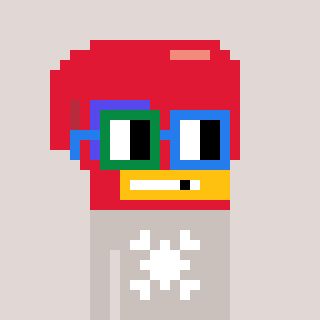
a pixel art character with square green and blue glasses, a boxing glove-shaped head and a foggrey-colored body on a warm background